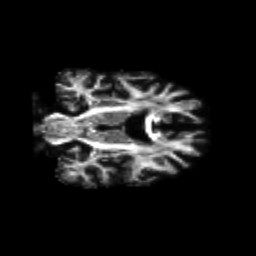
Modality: FA
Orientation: coronal
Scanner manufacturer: siemens
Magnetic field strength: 3 T
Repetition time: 8.8 s
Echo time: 0.085 s